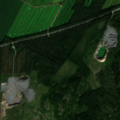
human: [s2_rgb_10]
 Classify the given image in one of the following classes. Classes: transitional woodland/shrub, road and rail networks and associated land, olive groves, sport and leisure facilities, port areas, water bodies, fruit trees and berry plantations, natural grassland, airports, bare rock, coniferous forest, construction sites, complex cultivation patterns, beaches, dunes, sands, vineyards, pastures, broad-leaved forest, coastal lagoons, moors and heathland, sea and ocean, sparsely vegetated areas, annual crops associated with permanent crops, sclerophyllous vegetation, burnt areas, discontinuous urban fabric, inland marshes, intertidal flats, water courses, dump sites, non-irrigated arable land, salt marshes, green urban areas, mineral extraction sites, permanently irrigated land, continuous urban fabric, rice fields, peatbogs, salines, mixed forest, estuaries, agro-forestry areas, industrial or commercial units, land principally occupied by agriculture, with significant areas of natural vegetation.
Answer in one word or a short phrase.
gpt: non-irrigated arable land, coniferous forest, mixed forest, transitional woodland/shrub